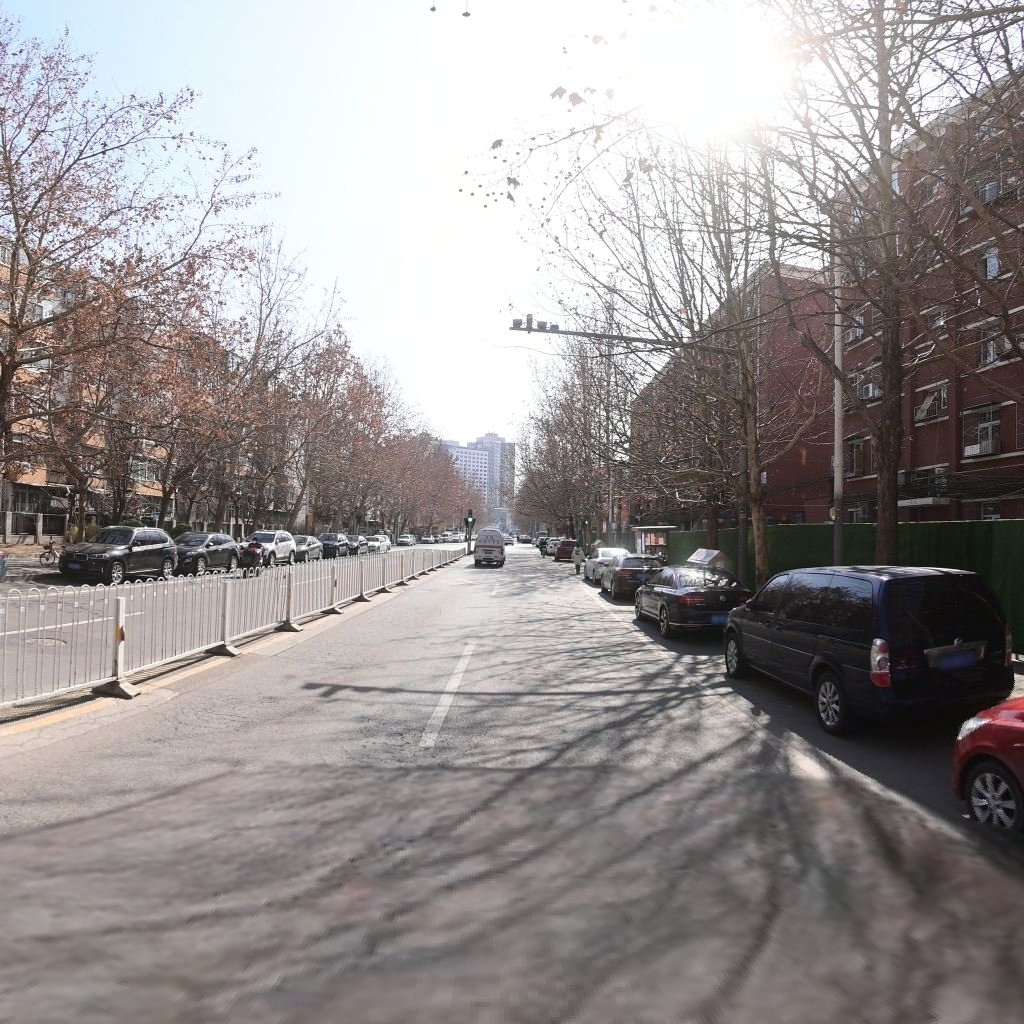
Region: Chaoyang
Road damage annotations: alligator crack, alligator crack, alligator crack